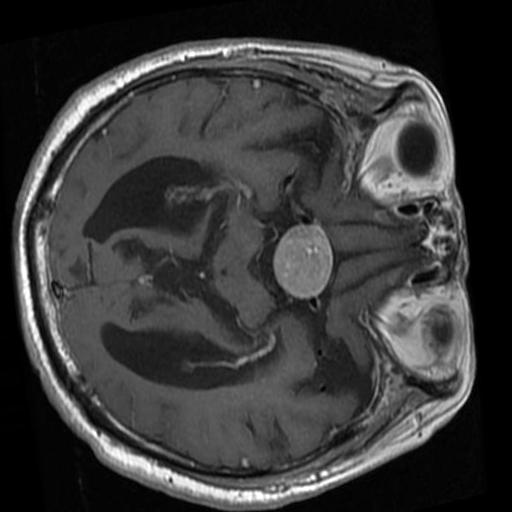
Label: brain_tumor